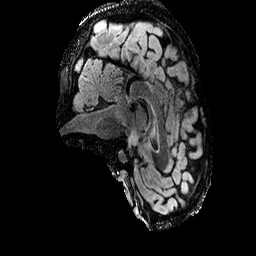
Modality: FLAIR
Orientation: sagittal
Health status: ill
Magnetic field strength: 3 T